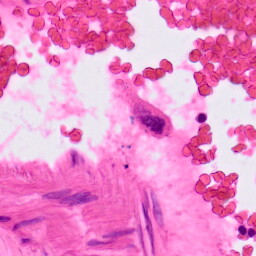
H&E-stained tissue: Lung